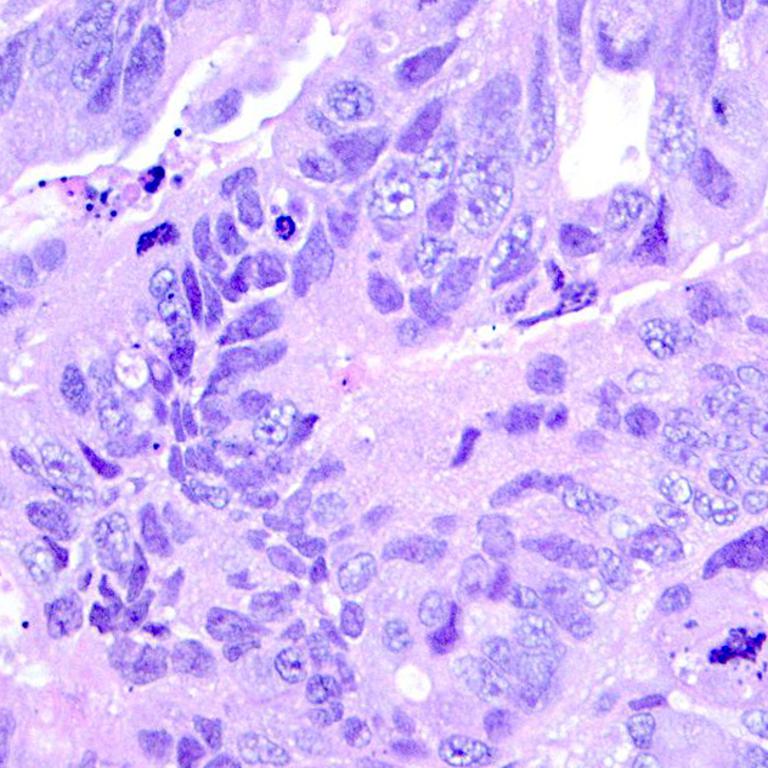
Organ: colon
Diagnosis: adenocarcinomas